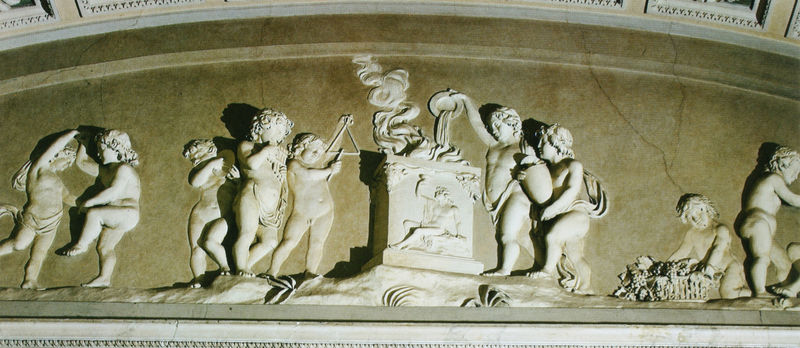
Titel: Stuckarbeit im Parnass-Saal (Speisesaal)
Künstler: Giocondo Albertolli
Standort: Mailand
Institution: Villa Reale
Schlagwörter: feuer, nackt, wasser, weiß, blumen, marmor, männer, tisch, blüten, gras, obst, fest, tanz, wand, arme, schale, sockel, stehen, stein, teller, öl, gräser, wind, rauch, gewand, haare, mantel, stehend, kind, musik, tanzen, locken, kinder, ofen, amphore, engel, früchte, gemüse, krug, skulptur, trauben, relief, bogen, fassade, figuren, wein, spielen, korb, stufen, bildhauerei, spiel, lockig, kiste, altar, spielend, fries, flöte, skulpturen, fresken, opfer, opferstein, fresko, kochen, löschen, putten, putti, panflöte, bildhauer, giesen, mescnhen, tanzend, triangel, tamborin, glockenspiel, striangel, muik, trinagel